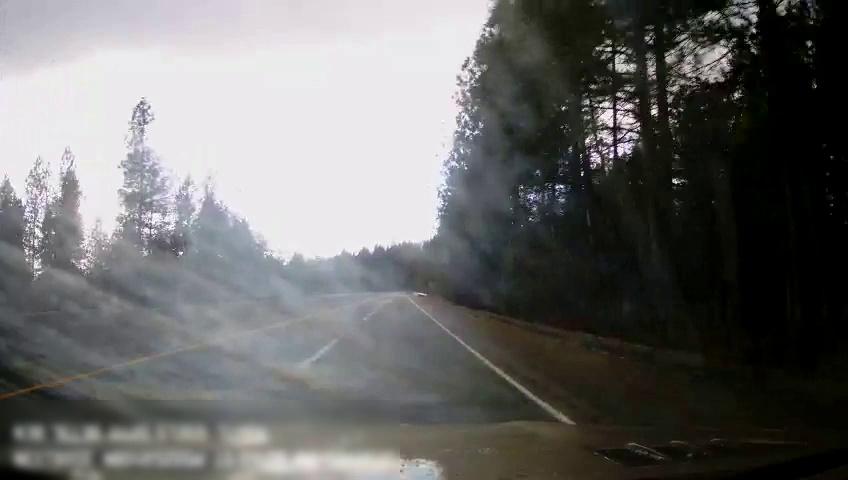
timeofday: Day
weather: Cloudy
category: Drivable Space
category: Lanes | Current Lane
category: Lanes | Current Lane
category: Lanes | Alternate Lane